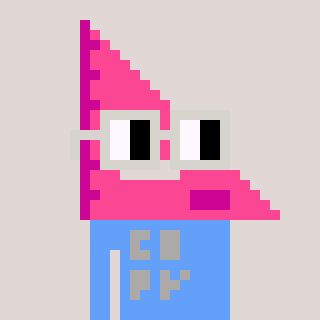
a pixel art character with square light gray glasses, a squadron ruler-shaped head and a blue-colored body on a warm background